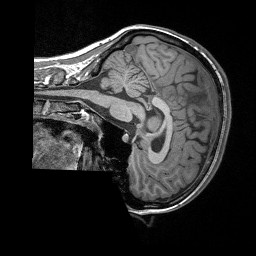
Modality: T1w
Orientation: sagittal
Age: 28
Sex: female
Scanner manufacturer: siemens
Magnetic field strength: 3 T
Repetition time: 1.9 s
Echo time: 0.00252 s